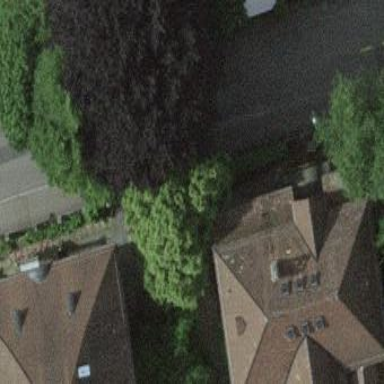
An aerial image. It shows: Residential building with mansard roof.